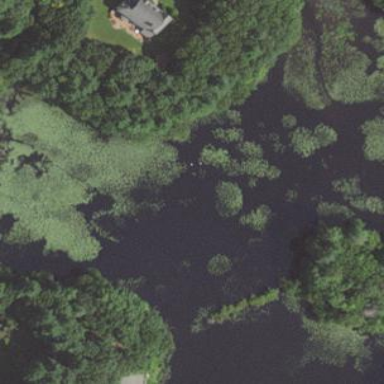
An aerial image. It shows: Pond with natural water.